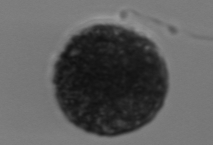
Label: Vicicitus_globosus